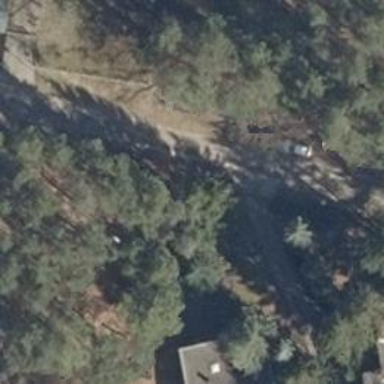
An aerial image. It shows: Driveway.